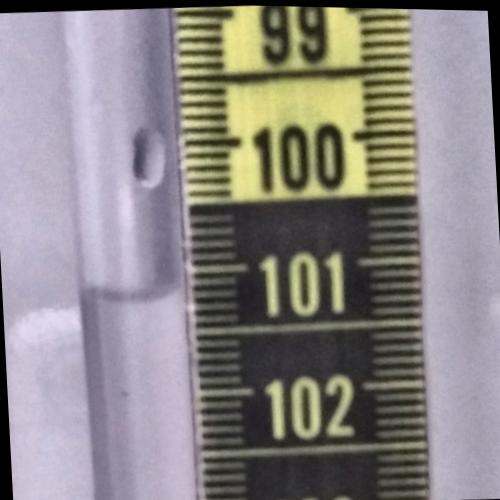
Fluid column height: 101.2 cm